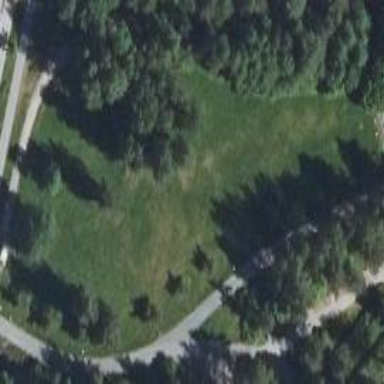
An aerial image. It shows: Park.